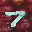
Label: 7